Interaction volume radius: 10 \u00c5
Interaction volume height: 10 \u00c5
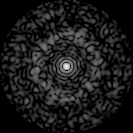
Disorder parameter: 0.8183